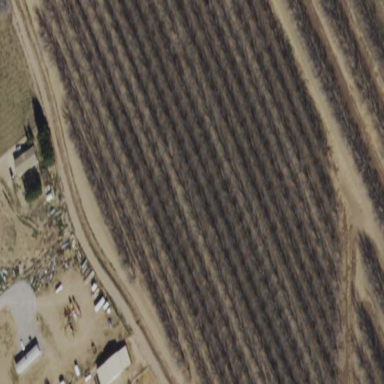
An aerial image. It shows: Orchard.